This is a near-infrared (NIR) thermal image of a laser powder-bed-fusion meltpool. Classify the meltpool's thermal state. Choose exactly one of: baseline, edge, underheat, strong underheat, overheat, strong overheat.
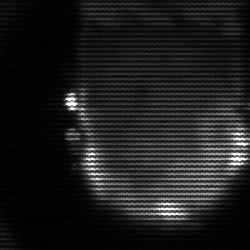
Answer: baseline